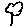
Label: tree